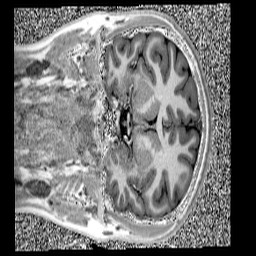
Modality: UNIT1
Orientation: coronal
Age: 13
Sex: male
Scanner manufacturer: siemens
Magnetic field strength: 3 T
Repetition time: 4 s
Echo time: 0.00299 s